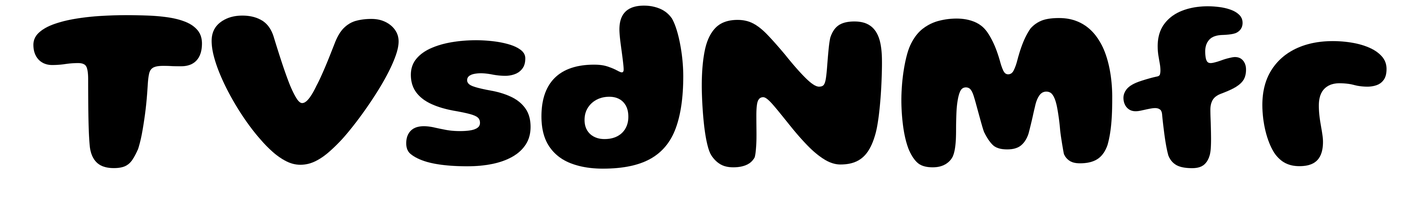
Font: Gluten_Bold